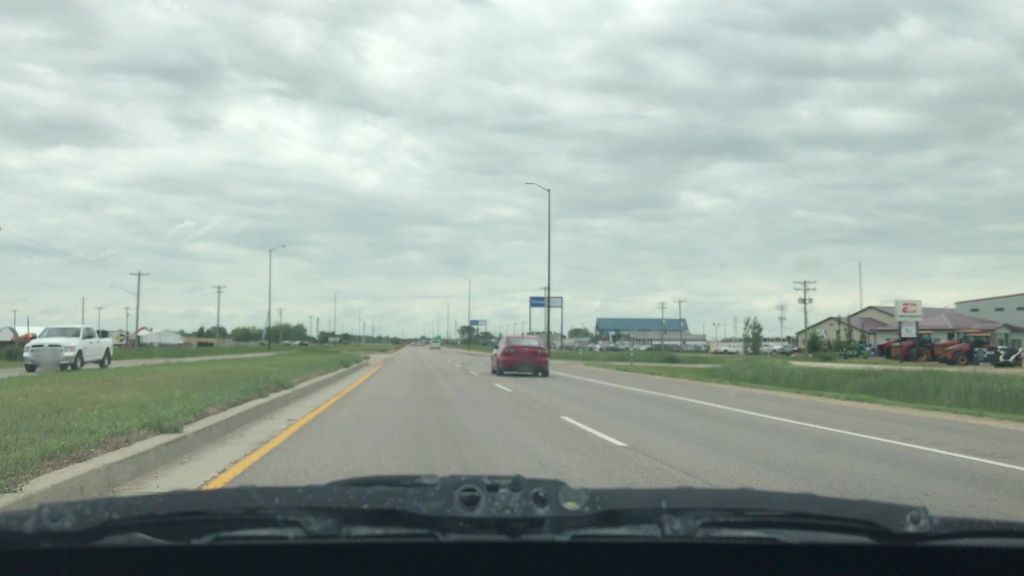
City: winnipeg